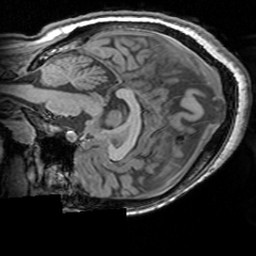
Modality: T1w
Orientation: sagittal
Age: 20
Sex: female
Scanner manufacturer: siemens
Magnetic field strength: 3 T
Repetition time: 1.63 s
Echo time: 0.00311 s